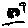
Label: flower